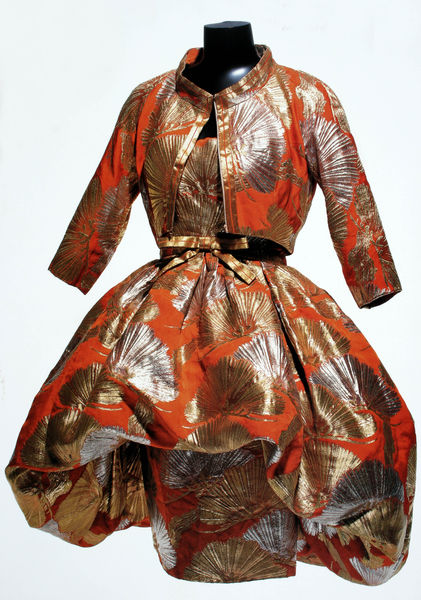
Titel: Cocktailkleid
Künstler: Daimaru Dior Salon
Standort: Kyoto (Japan)
Institution: Kyoto Costume Institute
Schlagwörter: gelb, blumen, frau, kleid, licht, orange, schwarz, weiss, blüten, dame, gürtel, rot, mode, muster, rock, schleife, jacke, kragen, silber, ärmel, gold, kostüm, stoff, taille, japan, modern, glanz, weste, foto, fotografie, schimmer, brokat, puppe, silbern, damenmode, bolero, festkleid, bolereo, metallig, pluster